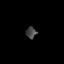
Tissue: prostate
Cell type: T cells
Senescence score: 0.9088
Nuclear area (px): 121
Mean DAPI intensity: 66.785